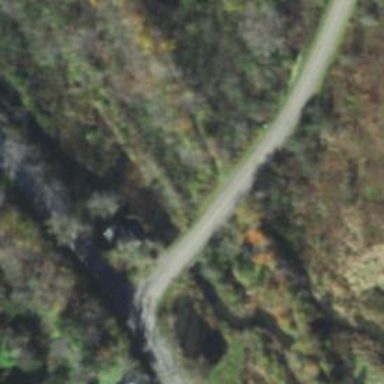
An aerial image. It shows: Abandoned railway track with grade 4 tracktype.